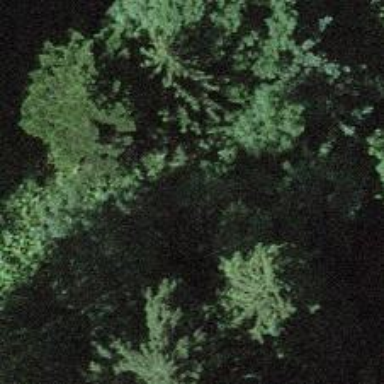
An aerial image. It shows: Natural monument featuring evergreen needle-leaved trees.